Question: I was a little disappointed that there seems to be no mention of native iOS7 sharing controls with Titanium, as pictured below. And an internet search only turned up a custom solution called <URL>, which opens a web view to authorise.
Am I missing it or can this not be done with Titanium?

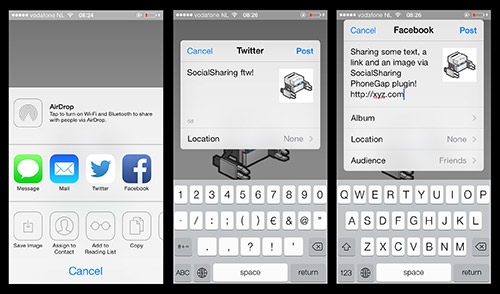
Answer: Native Sharing module iOS
<URL>
Thanks